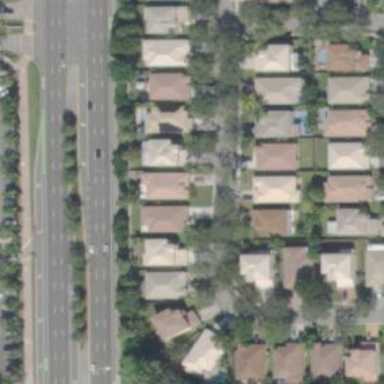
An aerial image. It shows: Sidewalk.